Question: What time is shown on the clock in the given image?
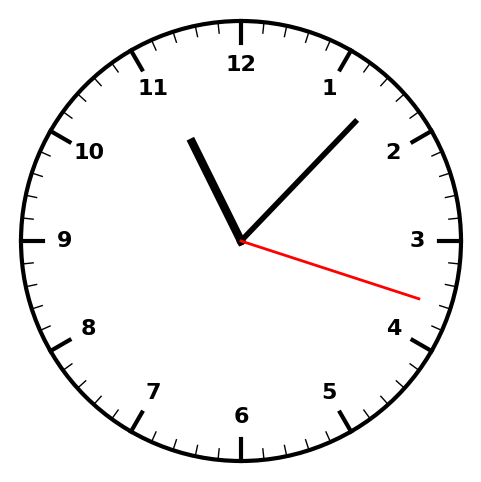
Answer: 11:07:18